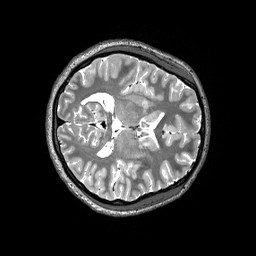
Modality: T2w
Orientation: axial
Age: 19
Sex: female
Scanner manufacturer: siemens
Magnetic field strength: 3 T
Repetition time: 3.2 s
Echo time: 0.565 s